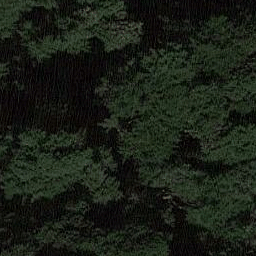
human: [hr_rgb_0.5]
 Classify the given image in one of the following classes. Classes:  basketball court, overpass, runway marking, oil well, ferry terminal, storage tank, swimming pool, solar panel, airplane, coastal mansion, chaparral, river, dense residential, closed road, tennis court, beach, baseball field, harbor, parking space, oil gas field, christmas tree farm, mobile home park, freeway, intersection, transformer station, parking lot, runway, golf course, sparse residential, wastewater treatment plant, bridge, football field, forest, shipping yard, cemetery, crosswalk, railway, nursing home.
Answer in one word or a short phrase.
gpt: forest